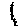
Label: zigzag